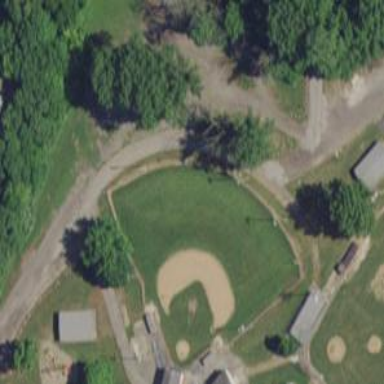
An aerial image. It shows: Baseball pitch for leisure and sports activities.